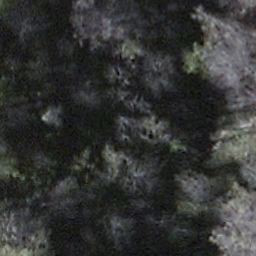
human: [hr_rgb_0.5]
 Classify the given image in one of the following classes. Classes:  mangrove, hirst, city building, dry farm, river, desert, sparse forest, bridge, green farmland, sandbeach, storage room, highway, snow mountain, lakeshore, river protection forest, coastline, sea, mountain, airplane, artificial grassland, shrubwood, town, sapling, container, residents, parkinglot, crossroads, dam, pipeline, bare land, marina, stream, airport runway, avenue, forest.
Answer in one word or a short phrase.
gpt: shrubwood